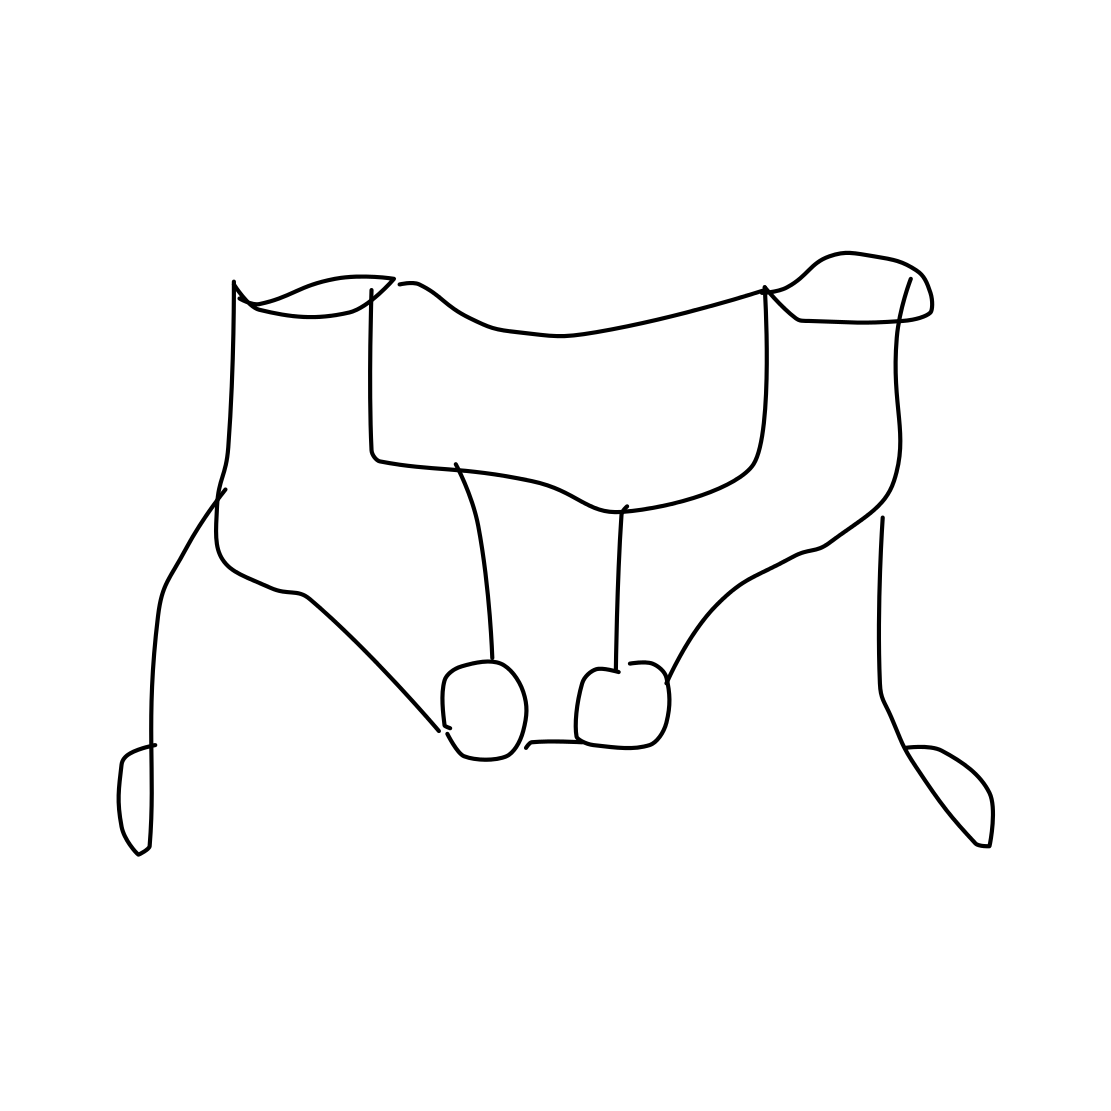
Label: binoculars